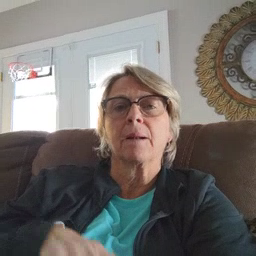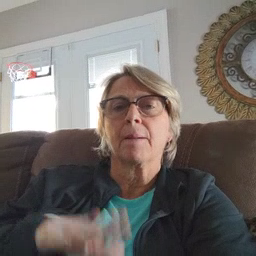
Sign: man